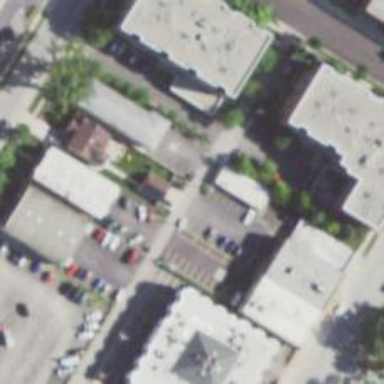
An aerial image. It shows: Alley classified as service road.